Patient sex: M
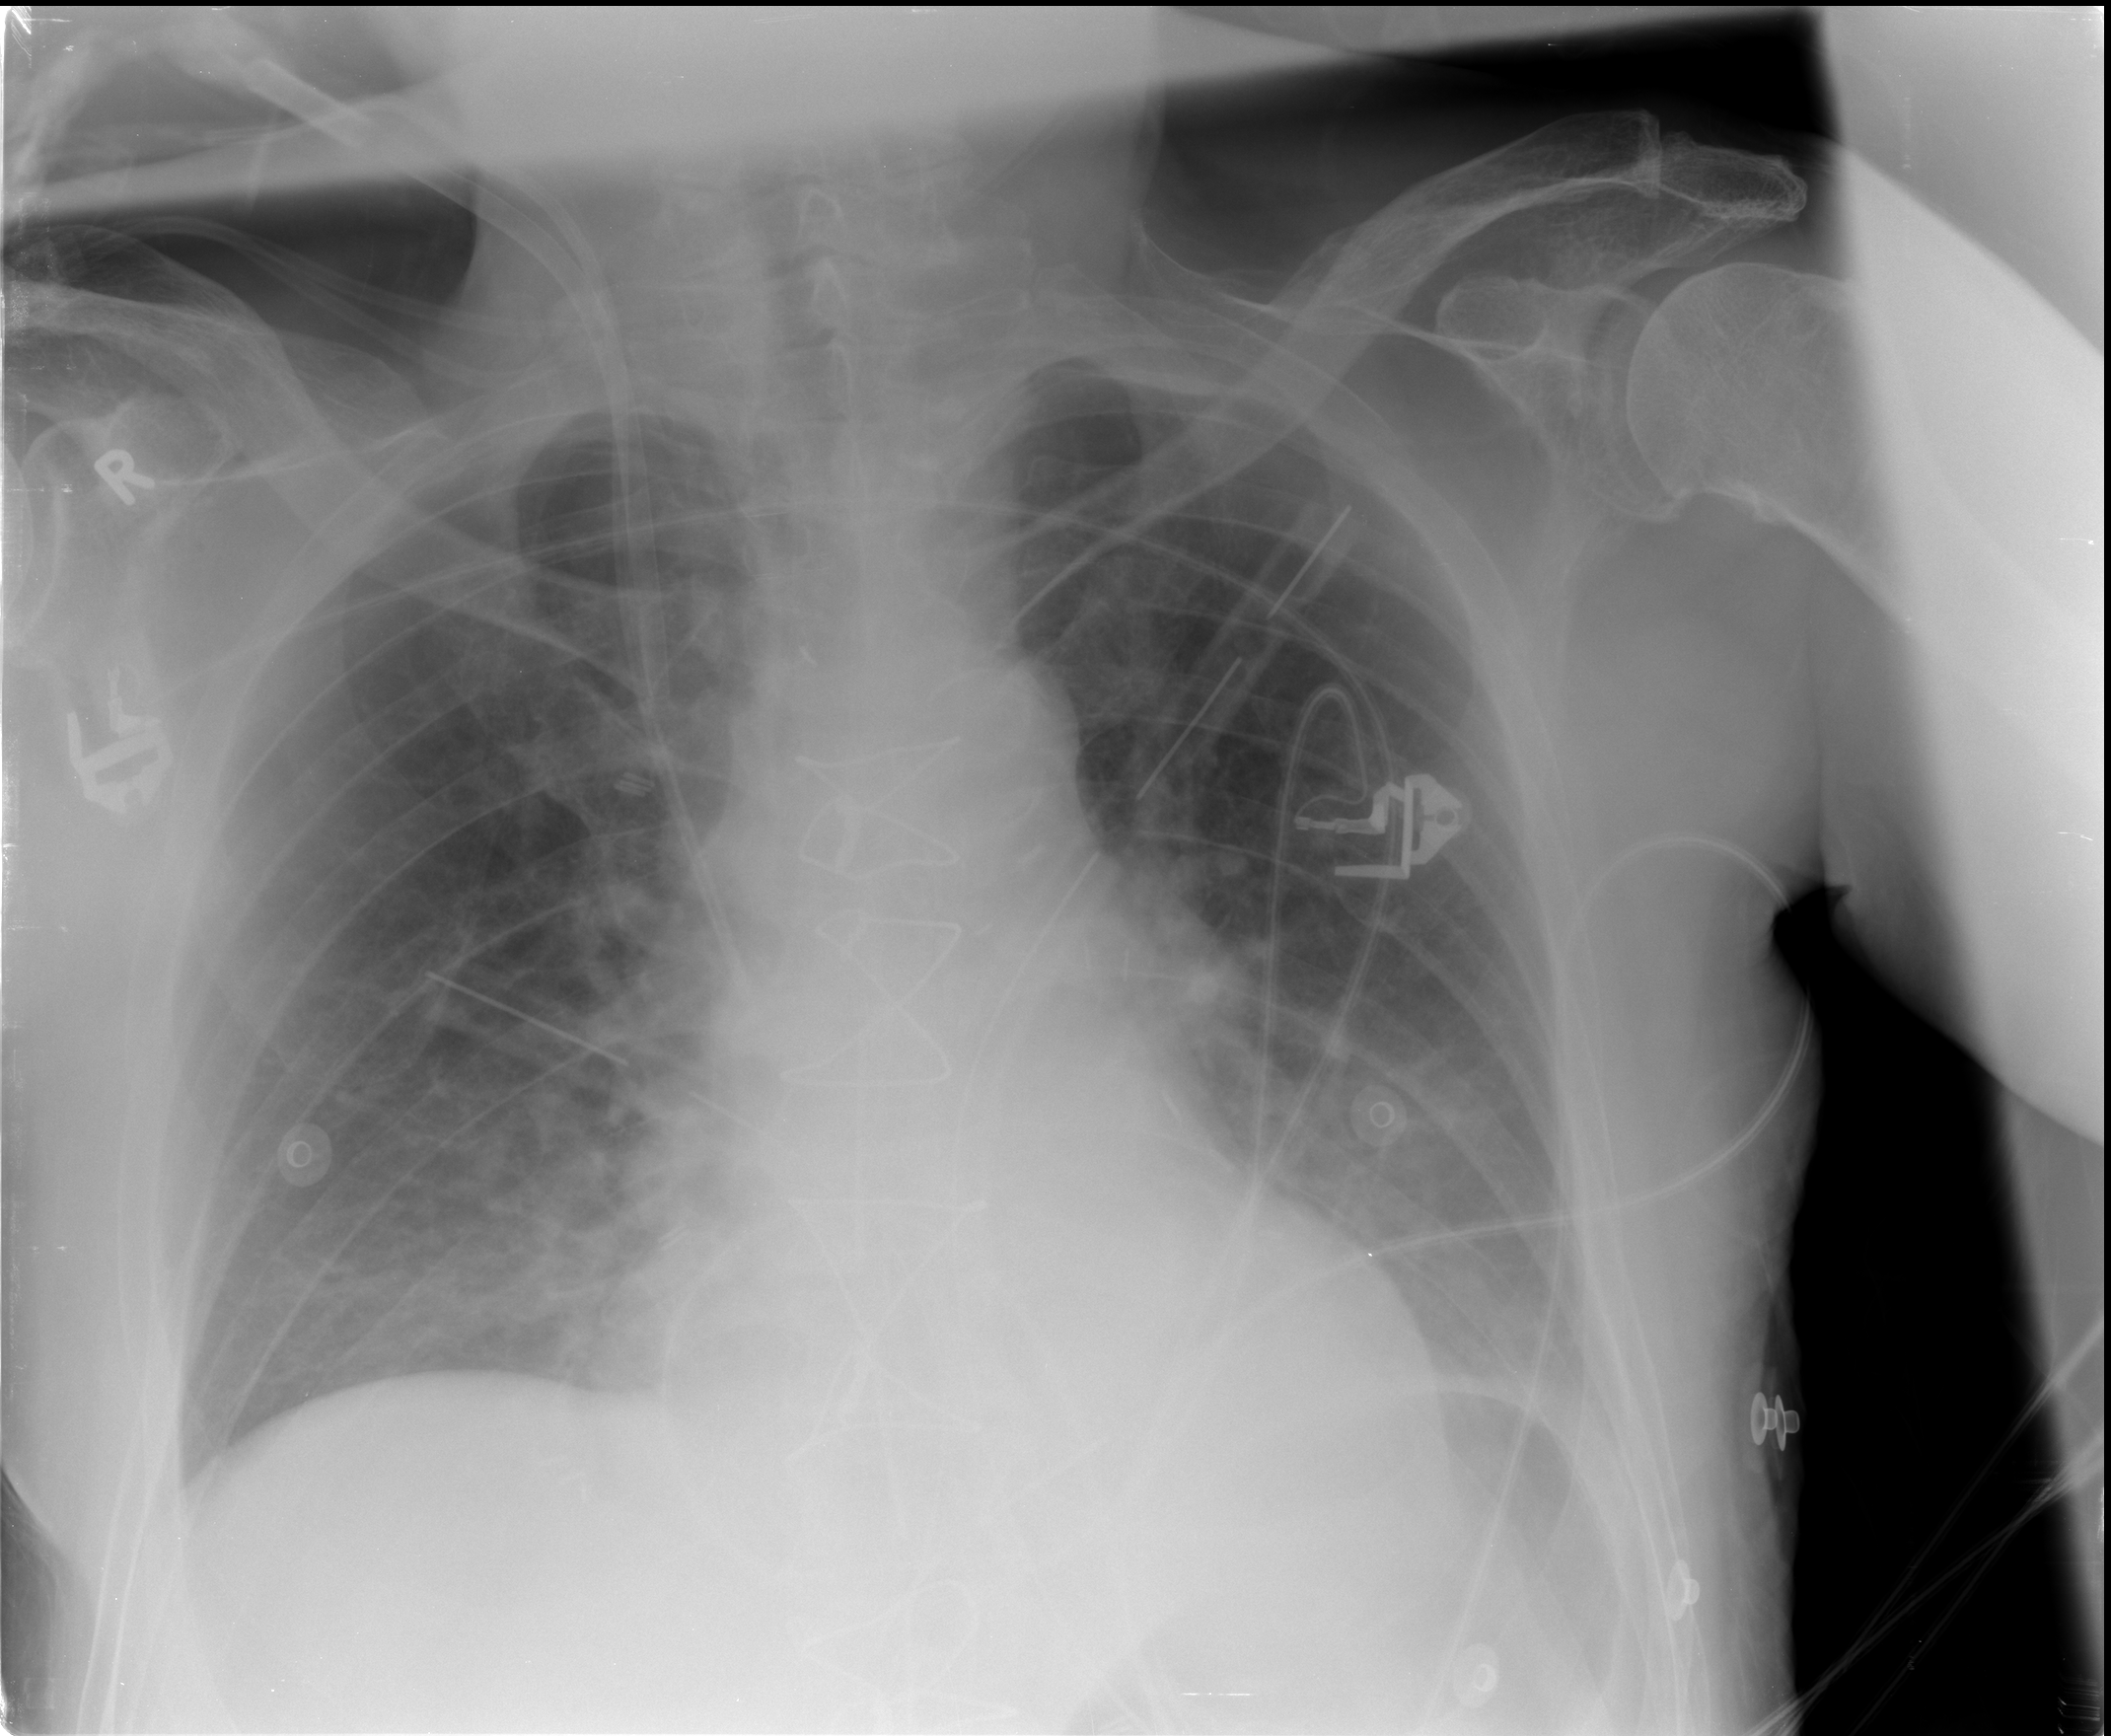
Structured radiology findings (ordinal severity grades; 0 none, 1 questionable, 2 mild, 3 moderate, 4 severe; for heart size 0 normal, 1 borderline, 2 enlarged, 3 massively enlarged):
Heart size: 0
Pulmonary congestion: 2
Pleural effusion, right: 0
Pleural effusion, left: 2
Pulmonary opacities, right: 2
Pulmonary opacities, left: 2
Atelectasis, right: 2
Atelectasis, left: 2